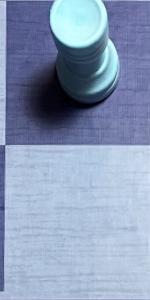
Label: Empty